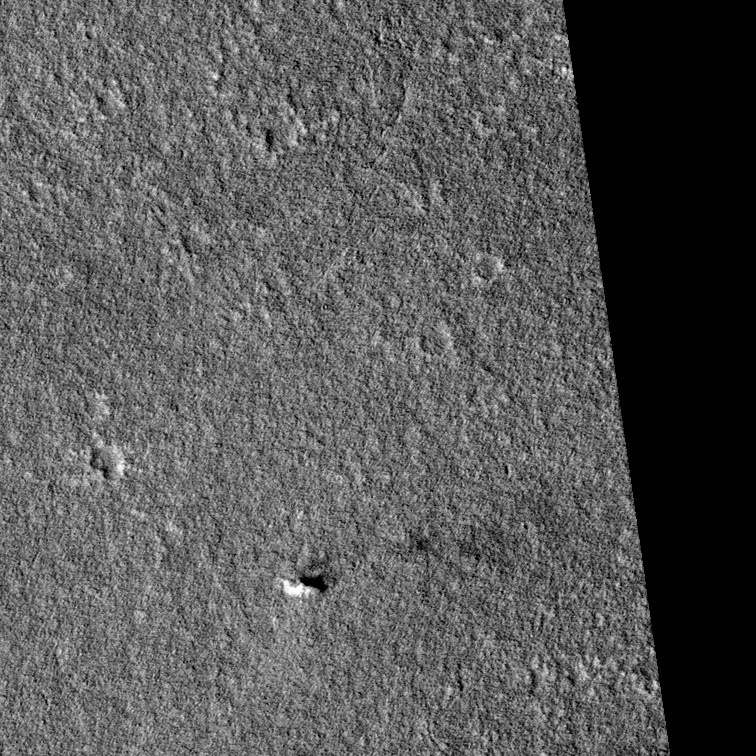
Label: dustdevil